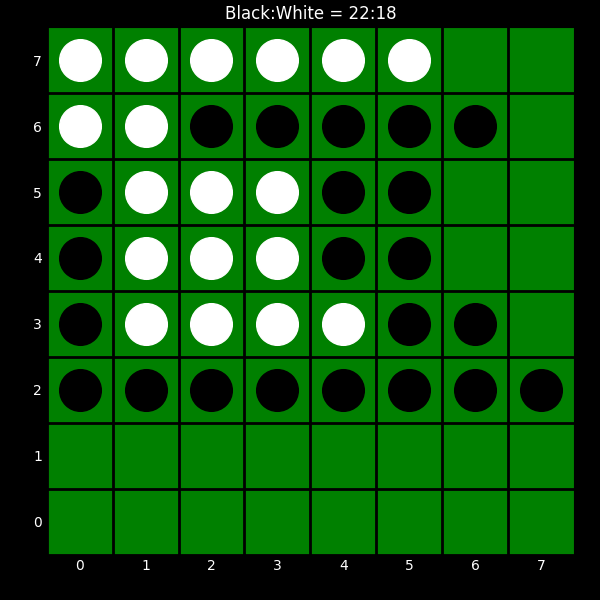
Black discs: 22
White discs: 18